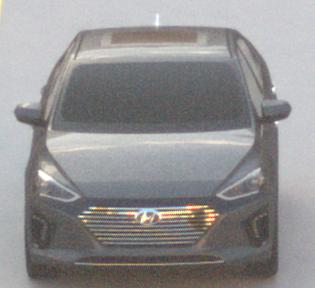
Make: Hyundai
Model: IONIQ Hybrid
Detailed model: IONIQ (AE) Hybrid
Model produced from: 2016/10
Model produced until: 2018/08
Doors: 5
Color: gray
Road condition: dry road
Daytime: sunrise or sunset
Contrast: low contrast